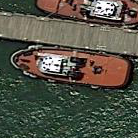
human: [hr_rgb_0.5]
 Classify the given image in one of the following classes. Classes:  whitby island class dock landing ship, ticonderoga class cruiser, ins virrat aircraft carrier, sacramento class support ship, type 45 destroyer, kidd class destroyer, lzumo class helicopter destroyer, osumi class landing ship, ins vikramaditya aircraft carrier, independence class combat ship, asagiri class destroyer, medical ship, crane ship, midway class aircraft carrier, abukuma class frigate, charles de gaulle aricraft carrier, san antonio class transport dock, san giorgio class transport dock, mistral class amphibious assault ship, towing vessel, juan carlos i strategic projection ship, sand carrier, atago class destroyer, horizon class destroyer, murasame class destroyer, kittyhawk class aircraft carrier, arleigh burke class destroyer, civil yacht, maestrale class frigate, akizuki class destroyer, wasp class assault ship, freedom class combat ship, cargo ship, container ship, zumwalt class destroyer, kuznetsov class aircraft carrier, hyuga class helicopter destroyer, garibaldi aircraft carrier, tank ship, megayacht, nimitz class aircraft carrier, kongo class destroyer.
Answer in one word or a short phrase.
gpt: Towing vessel